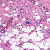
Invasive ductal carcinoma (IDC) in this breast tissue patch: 0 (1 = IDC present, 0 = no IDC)